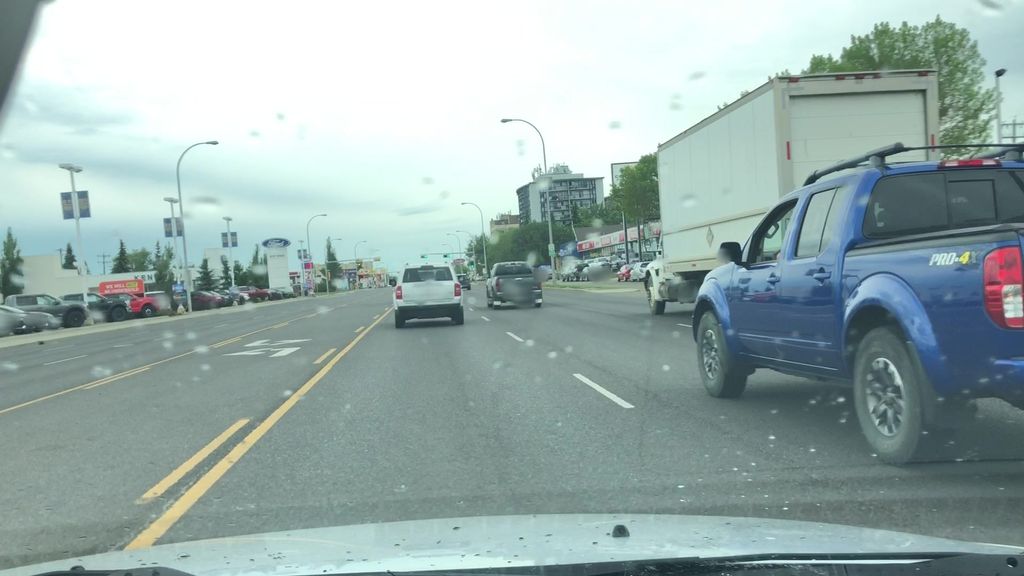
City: edmonton